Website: home-depot
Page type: review-order
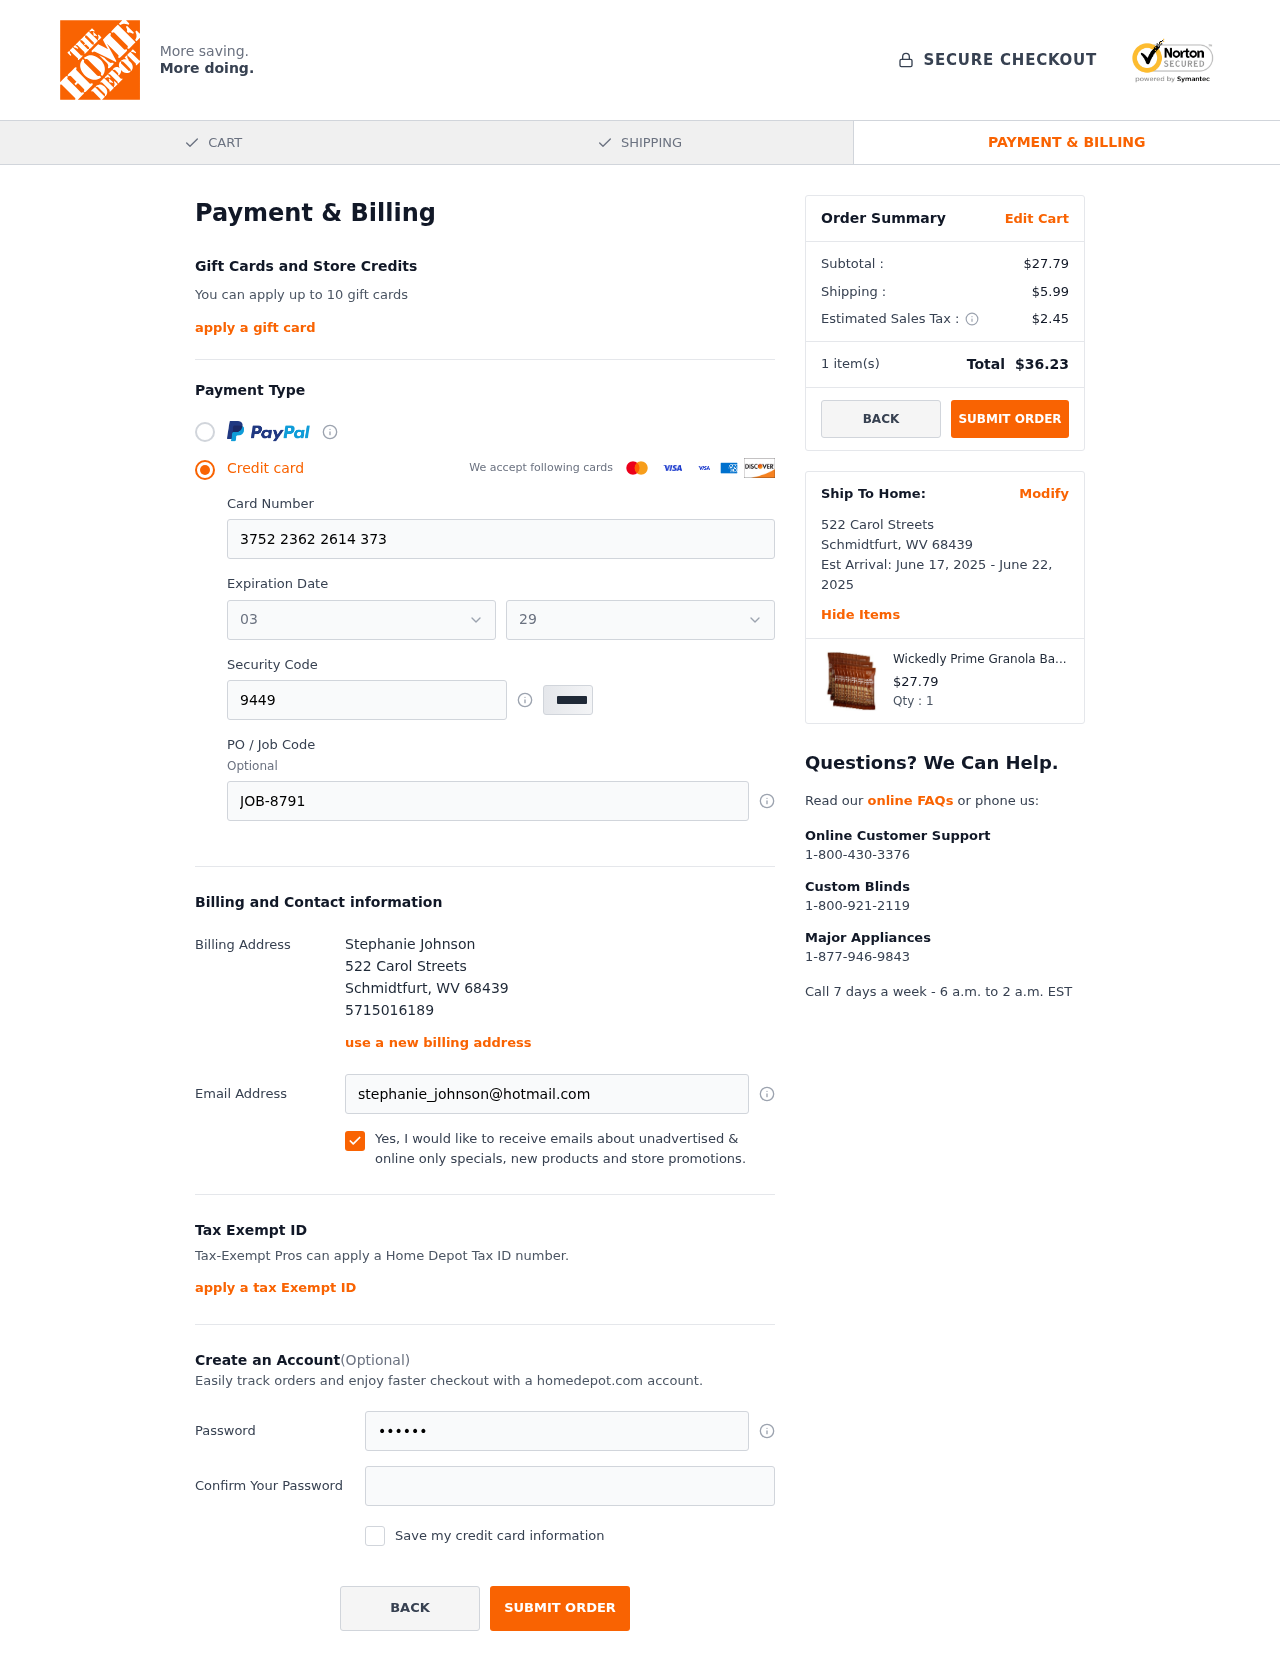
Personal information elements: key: PII_CARD_EXPIRY_MONTH
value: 03
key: PII_CARD_EXPIRY_YEAR
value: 29
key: PII_CITY
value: Schmidtfurt
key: PII_FULLNAME
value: Stephanie Johnson
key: PII_PHONE
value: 5715016189
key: PII_POSTCODE
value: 68439
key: PII_STATE_ABBR
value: WV
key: PII_STREET
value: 522 Carol Streets
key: PII_CARD_NUMBER
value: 3752 2362 2614 373
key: PII_CARD_CVV
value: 9449
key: PII_JOB_CODE
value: JOB-8791
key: PII_EMAIL
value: stephanie_johnson@hotmail.com
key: PII_POSTCODE_FULL
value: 68439
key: PII_POSTCODE_NUMERIC
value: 68439
Product elements: key: PRODUCT1_NAME
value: Wickedly Prime Granola Bar, Cocoa Peanut, 1.2 Ounce (Pack of 30)
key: PRODUCT1_PRICE
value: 27.79
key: PRODUCT1_QUANTITY
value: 1
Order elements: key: ORDER_SUBTOTAL
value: $27.79
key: ORDER_SHIPPING_COST
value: $5.99
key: ORDER_TAX
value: $2.45
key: ORDER_NUM_ITEMS
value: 1
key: ORDER_TOTAL
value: $36.23
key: ORDER_SHIPPING_DATE
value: June 17, 2025
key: ORDER_DELIVERY_DATE
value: June 22, 2025